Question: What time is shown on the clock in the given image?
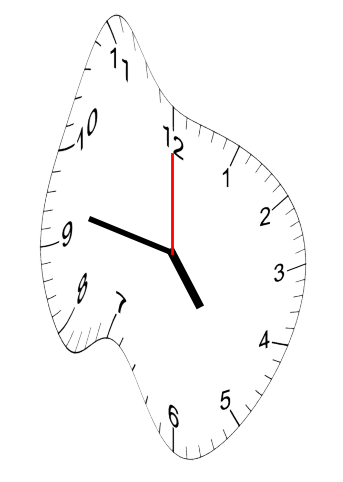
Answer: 04:47:00